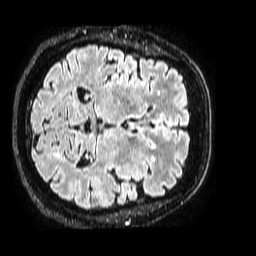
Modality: FLAIR
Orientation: axial
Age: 70
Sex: male
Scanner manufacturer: philips
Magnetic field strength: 1.5 T
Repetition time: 4.8 s
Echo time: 0.3 s